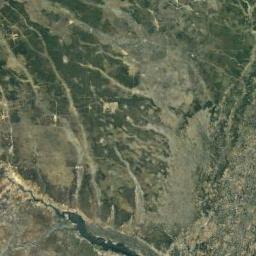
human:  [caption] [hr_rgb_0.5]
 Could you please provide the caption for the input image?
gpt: The folded mountain consists of some ridges and valleys and is covered with some vegetation .

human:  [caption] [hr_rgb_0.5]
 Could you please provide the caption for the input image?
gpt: There are many trees on the mountain .

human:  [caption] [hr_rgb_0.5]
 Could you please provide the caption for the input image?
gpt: This mountain is completely covered by vegetation .

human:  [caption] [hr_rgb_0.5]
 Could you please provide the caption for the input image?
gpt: There are some green land and a river on the mountain .

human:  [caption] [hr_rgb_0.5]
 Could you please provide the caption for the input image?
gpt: The mountain is full of green plants with lines of bare land .